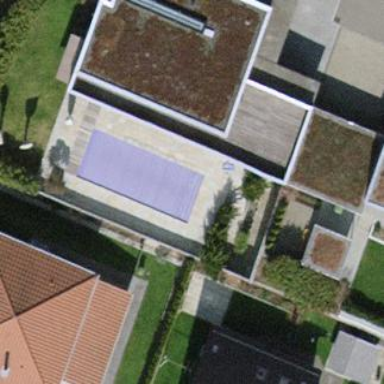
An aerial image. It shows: Swimming pool located in leisure land.